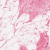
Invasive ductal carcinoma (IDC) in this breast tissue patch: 0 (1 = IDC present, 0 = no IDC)